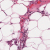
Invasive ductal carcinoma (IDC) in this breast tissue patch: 0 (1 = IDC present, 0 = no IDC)